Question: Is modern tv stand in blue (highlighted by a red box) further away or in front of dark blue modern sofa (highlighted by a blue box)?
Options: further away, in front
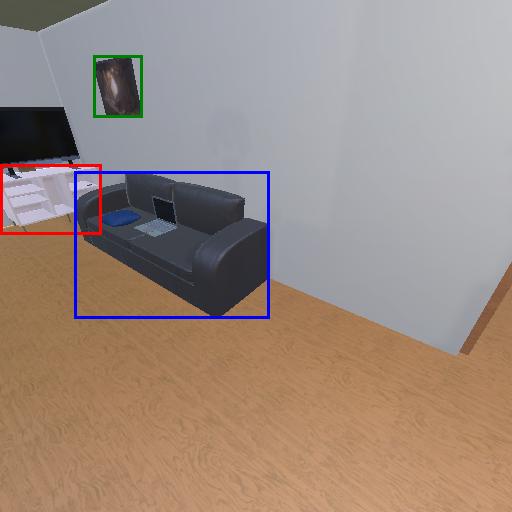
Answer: further away